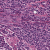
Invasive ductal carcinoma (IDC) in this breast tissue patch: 1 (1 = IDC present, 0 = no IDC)